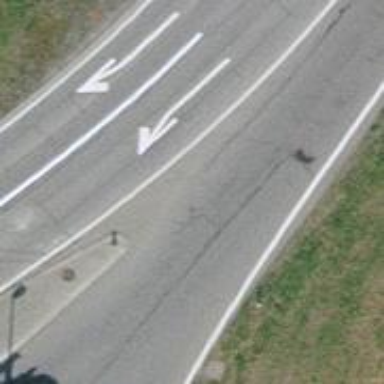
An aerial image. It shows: Secondary road with asphalt surface.